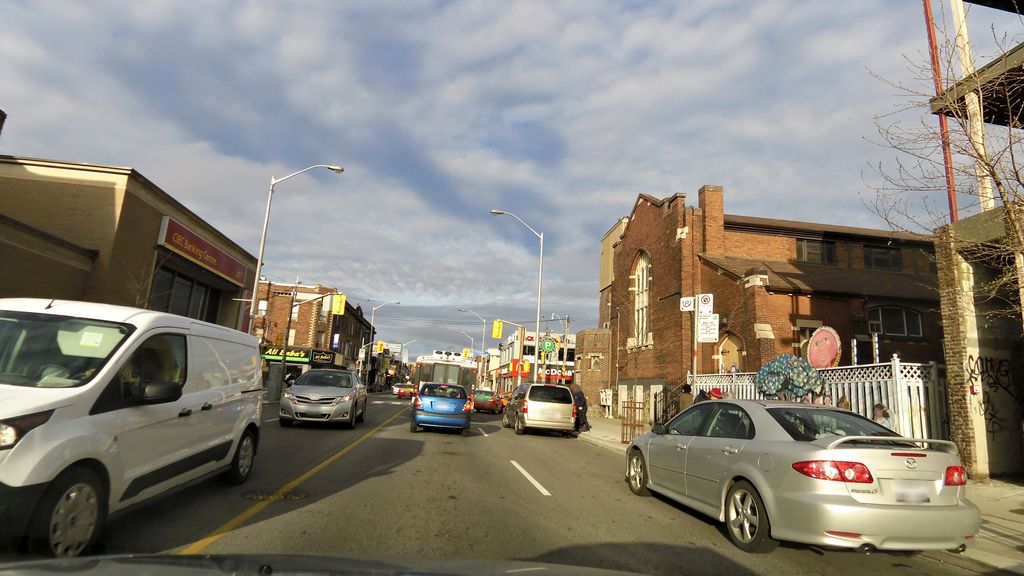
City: toronto